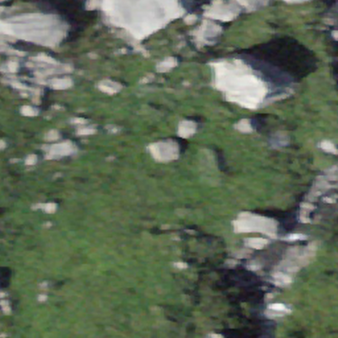
Label: bouldering_area